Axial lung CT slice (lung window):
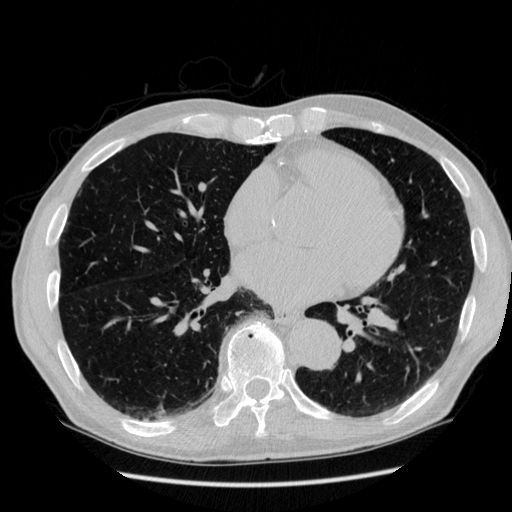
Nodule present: no